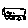
Label: car